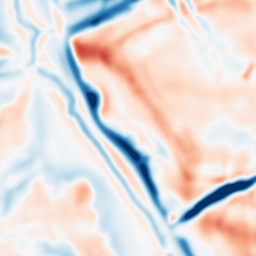
Category: multiscale
Decomposition family: dog
Decomposition parameters: sigma_low: 3
sigma_high: 10
Upsampling method: sinc_hamming
Upsampling parameters: scale: 2
kernel_size: 8
Upsampling scale: 2